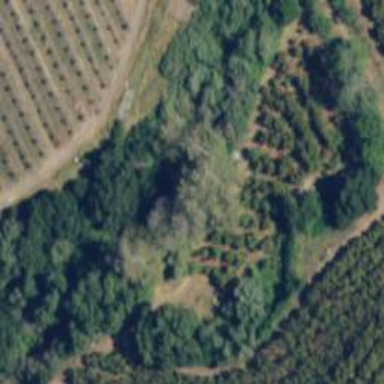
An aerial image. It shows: Orchard.